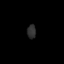
Tissue: skin
Cell type: Epithelial cells
Senescence score: 0.2037
Nuclear area (px): 118
Mean DAPI intensity: 46.322